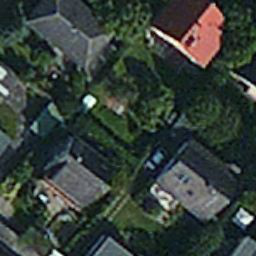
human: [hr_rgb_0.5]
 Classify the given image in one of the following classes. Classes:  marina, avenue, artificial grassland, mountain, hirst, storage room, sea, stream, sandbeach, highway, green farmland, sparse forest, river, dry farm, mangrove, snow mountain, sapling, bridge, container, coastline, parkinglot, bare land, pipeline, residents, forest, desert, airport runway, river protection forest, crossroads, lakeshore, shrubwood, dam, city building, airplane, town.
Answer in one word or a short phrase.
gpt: residents